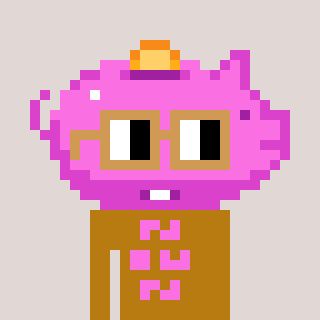
a pixel art character with square brown glasses, a piggybank-shaped head and a gold-colored body on a warm background